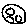
Label: moon